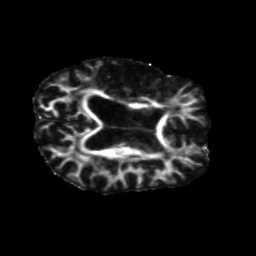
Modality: FA
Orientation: axial
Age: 68
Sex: male
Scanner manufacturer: siemens
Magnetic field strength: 3 T
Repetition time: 5.25 s
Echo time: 0.08 s